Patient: sex M, age 60
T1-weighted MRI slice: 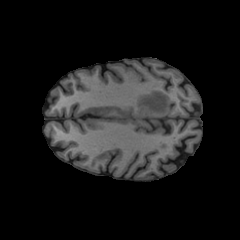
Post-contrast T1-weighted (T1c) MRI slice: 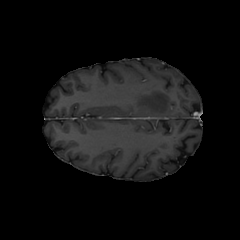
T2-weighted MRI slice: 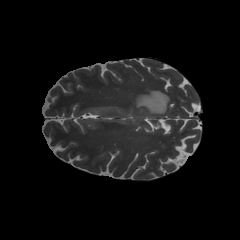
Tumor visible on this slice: yes
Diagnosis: Glioblastoma, IDH-wildtype
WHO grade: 4